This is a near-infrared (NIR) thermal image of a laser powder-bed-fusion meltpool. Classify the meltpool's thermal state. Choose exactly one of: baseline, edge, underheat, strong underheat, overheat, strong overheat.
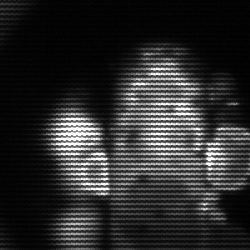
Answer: strong underheat